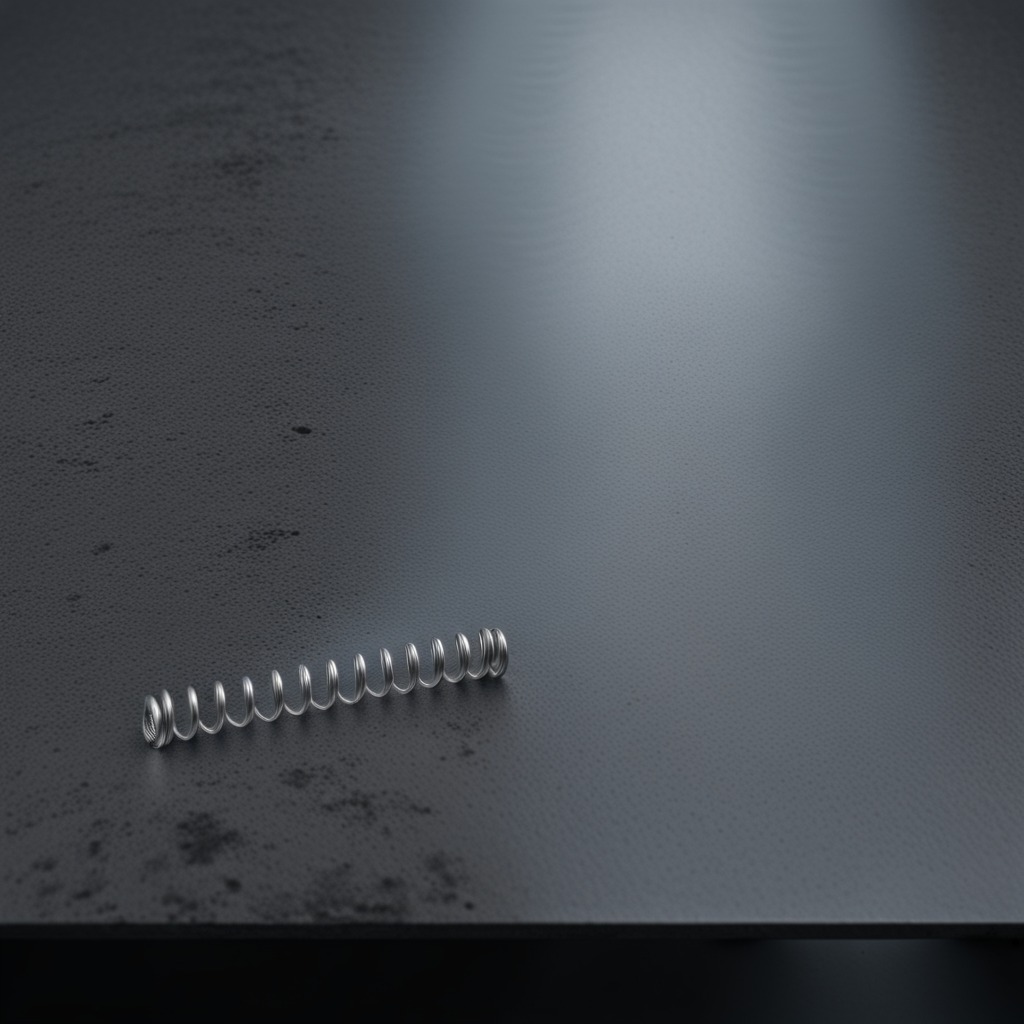
A coiled metal spring is lying on a clean granite table inside a workshop at night.